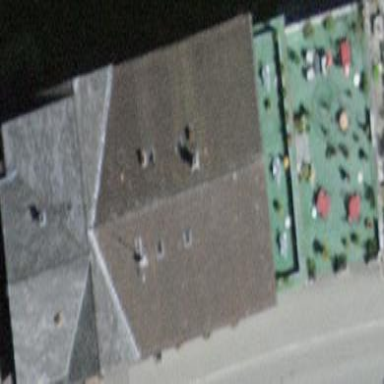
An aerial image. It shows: Hotel building.